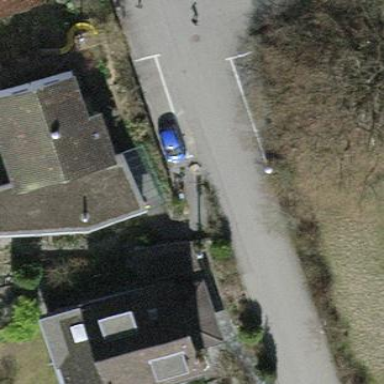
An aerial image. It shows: Detached building with gabled tile roof.